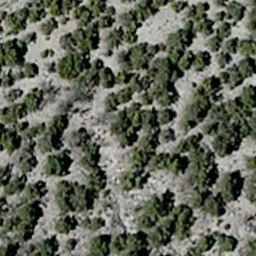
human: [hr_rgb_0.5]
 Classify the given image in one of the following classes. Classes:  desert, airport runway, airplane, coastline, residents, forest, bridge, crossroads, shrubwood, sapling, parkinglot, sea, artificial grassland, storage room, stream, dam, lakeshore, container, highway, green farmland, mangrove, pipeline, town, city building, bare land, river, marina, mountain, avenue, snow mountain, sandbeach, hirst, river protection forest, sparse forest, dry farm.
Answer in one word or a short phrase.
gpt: sparse forest